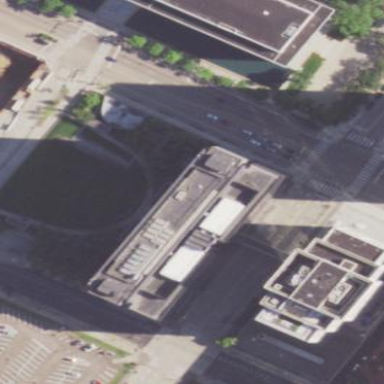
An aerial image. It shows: Office building.